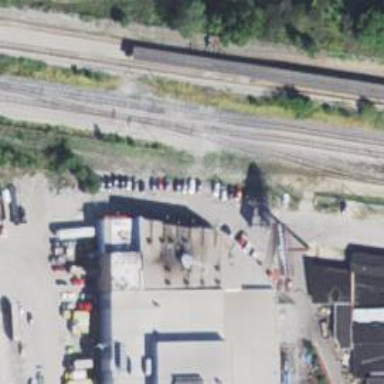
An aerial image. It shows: Abandoned railway siding.